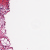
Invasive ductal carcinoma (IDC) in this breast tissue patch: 0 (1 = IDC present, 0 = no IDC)